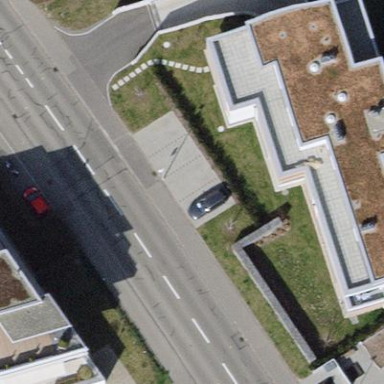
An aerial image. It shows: Parking available on the street side.